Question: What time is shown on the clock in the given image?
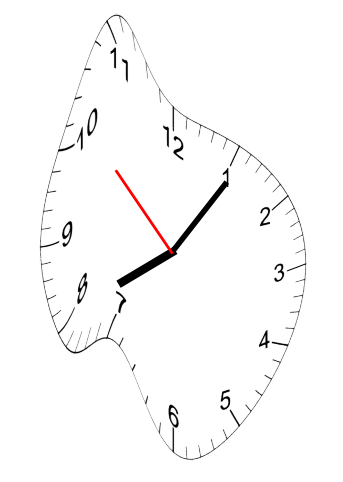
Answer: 08:05:52